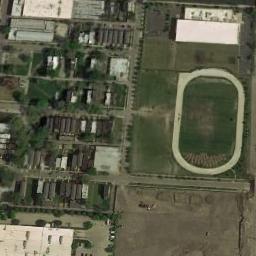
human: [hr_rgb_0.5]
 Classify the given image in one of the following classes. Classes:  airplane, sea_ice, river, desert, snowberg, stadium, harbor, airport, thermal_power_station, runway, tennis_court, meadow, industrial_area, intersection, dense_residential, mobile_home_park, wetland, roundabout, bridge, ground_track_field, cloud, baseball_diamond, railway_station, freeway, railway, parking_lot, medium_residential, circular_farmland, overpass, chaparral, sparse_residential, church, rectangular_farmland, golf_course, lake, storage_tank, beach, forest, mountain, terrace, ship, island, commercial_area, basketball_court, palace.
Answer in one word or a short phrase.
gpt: ground_track_field